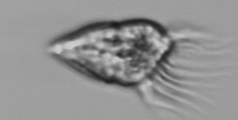
Label: Strombidium_morphotype1